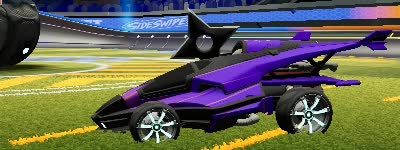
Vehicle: aftershock